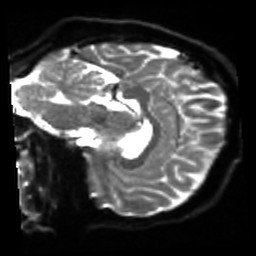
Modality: sbref
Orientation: sagittal
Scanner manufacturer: siemens
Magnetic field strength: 3 T
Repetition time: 4 s
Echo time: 0.0594 s